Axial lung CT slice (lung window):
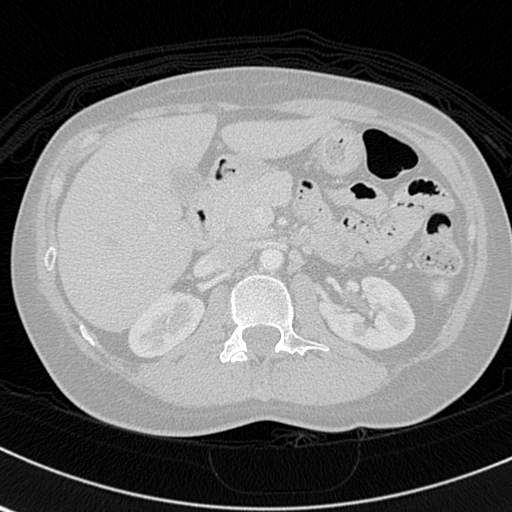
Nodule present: no